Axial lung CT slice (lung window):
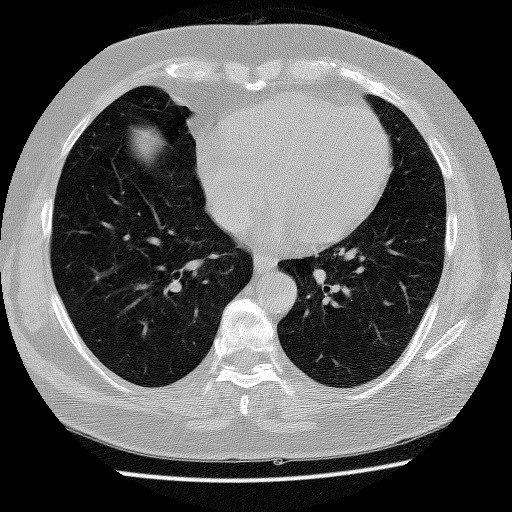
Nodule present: no